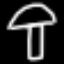
Label: mushroom